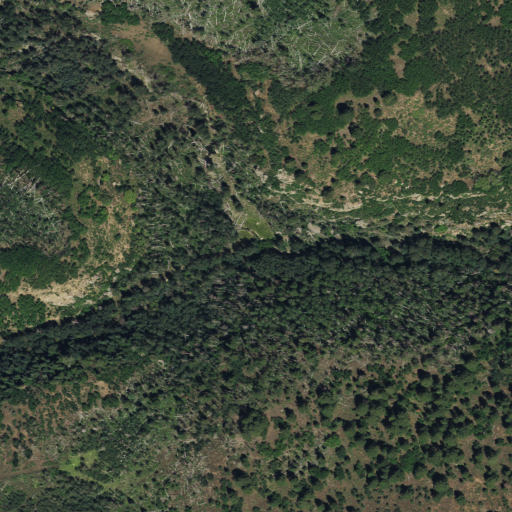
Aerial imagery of valley in Utah named Dickson Gulch containing deciduous forest and evergreen forest